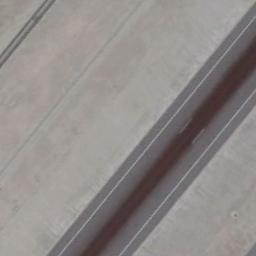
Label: runway